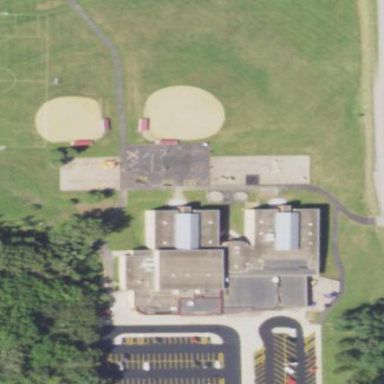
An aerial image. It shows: School.